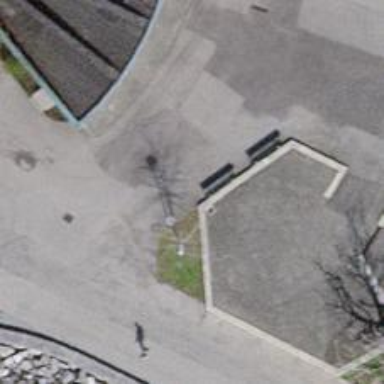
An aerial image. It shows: Bench for seating.